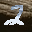
Label: 2